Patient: sex M, age 60
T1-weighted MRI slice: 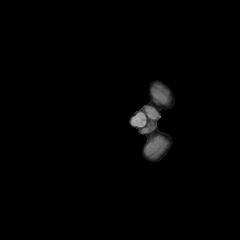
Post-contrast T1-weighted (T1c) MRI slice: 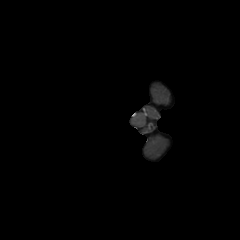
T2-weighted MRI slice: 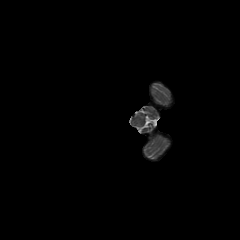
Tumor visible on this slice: no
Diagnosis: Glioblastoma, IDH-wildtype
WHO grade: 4